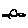
Label: car